九年级 · 解析几何
如图所示, 小华从一个圆形场地的 $A$ 点出发,沿着与半径 $O A$ 夹角为 $\alpha$ 的方向行走, 走到场地边缘 $B$ 后，再沿着与半径 $O B$ 夹角为 $\alpha$ 的方向折向行走.按照这种方式, 小华第五次走到场地边缘时处于弧 $A B$ 上,此时 $\angle A O E=56^{\circ}$, 则 $\alpha$ 的度数是 $($ )

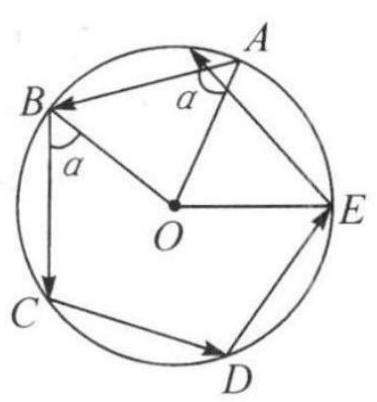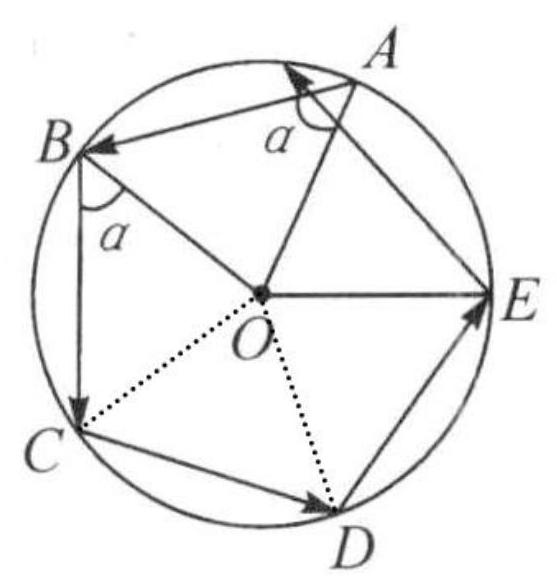
A. $52^{\circ}$
B. $60^{\circ}$
C. $72^{\circ}$
D. $76^{\circ}$

答案: A
解析: 【分析】

本题考查的是圆的认识和等腰三角形的性质, 连接 $O C, O D$, 利用圆的半径相等构造等腰三角形, 利用等腰三角形的底角相等进而推出 $\angle A O B=\angle B O C=\angle C O D=\angle D O E$, 再利用 $4 \angle A O B+\angle A O E=360^{\circ}$,可得 $\angle A O B$ 的度数，即可得到 $\alpha$ 的度数.

【解答】

解: 连接 $O C, O D$, 如图所示,

由题意知 $\angle B A O=\angle C B O=\angle D C O=\angle E D O=\alpha$,

$\because O A=O B=O C=O D=O E$,

$\therefore \angle A B O=\angle B C O=\angle C D O=\angle O E D=\alpha$,

$\therefore \angle A O B=\angle B O C=\angle C O D=\angle D O E$,

$\therefore 4 \angle A O B+\angle A O E=360^{\circ}$,

$\because \angle A O E=56^{\circ}$,

$\therefore \angle A O B=76^{\circ}$,

$\therefore$ 在等腰三角形 $A O B$ 中,

$\alpha=\angle A B O=\frac{180^{\circ}-\angle A O B}{2}=\frac{180^{\circ}-76^{\circ}}{2}=52^{\circ}$.

故选 $A$.